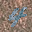
Label: 4